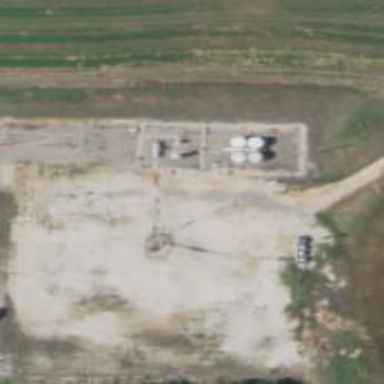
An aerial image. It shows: Storage tank with man-made structure.